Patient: sex M, age 52
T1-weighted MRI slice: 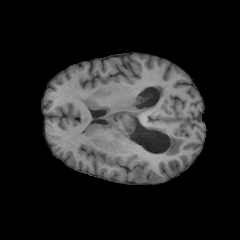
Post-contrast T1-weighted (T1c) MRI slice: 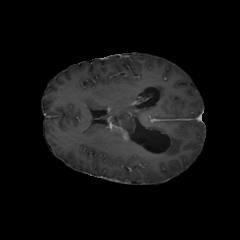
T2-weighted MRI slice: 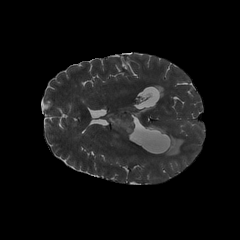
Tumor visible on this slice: yes
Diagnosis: Glioblastoma, IDH-wildtype
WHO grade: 4